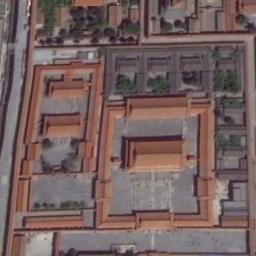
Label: palace